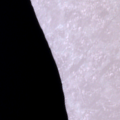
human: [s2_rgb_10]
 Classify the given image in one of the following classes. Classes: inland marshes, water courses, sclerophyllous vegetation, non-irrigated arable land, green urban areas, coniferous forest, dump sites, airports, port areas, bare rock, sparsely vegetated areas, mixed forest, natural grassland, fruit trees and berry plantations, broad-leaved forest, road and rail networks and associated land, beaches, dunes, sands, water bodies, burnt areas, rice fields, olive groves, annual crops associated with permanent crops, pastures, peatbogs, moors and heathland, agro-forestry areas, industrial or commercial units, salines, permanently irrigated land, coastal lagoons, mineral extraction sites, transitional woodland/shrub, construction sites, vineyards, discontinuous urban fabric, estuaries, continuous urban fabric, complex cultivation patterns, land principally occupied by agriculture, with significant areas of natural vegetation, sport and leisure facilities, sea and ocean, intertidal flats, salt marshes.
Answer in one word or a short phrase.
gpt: sea and ocean